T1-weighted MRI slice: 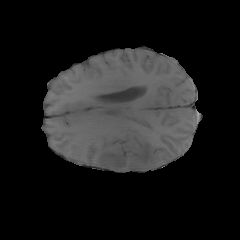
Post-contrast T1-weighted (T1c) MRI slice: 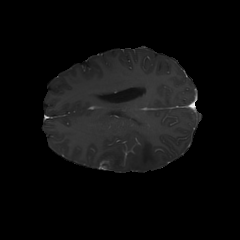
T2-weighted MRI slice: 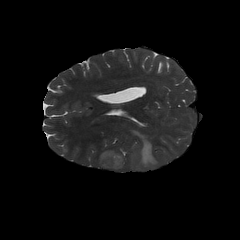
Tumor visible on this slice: yes